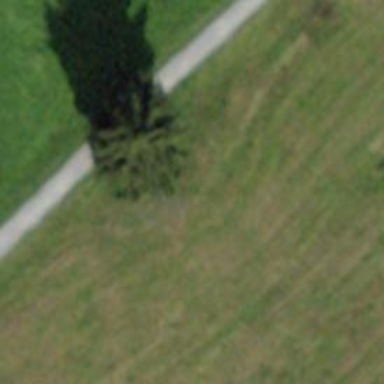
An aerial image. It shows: Bench.